Field crop: maize
Growth stage: 2
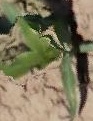
Species: maize